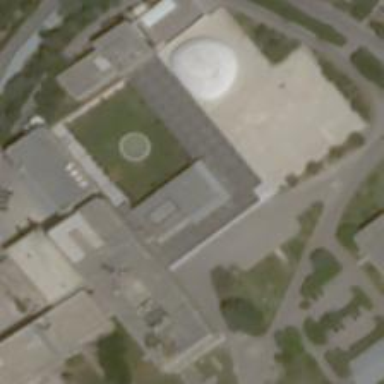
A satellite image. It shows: Government office building.